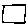
Label: square